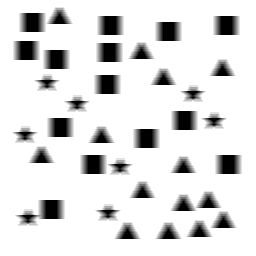
Squares: 14
Triangles: 14
Stars: 8
Total shapes: 36